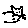
Label: cat